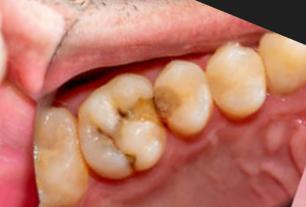
Condition: Caries